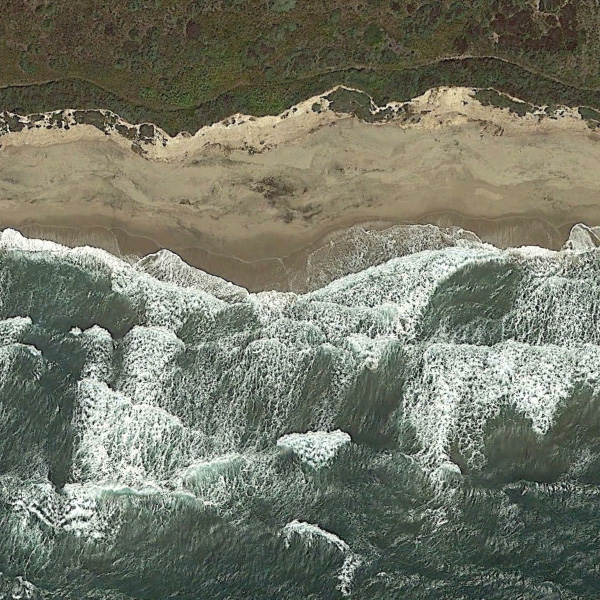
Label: Beach